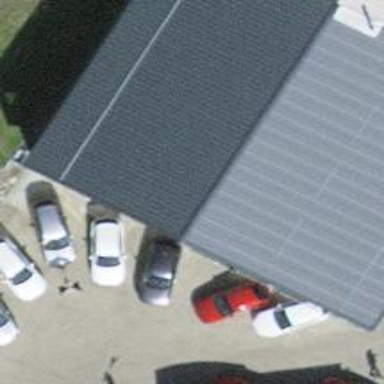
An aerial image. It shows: Shop that sells cars.